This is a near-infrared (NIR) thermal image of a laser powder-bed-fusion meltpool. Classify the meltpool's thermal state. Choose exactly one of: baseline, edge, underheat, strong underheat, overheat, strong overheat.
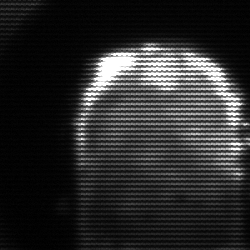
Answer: baseline